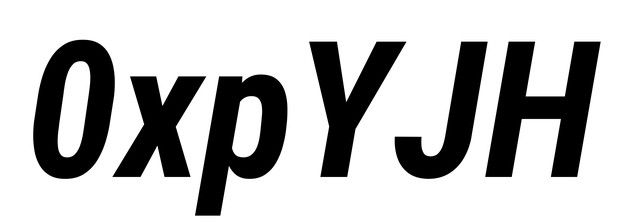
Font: Roboto-Italic_Condensed_Bold_Italic